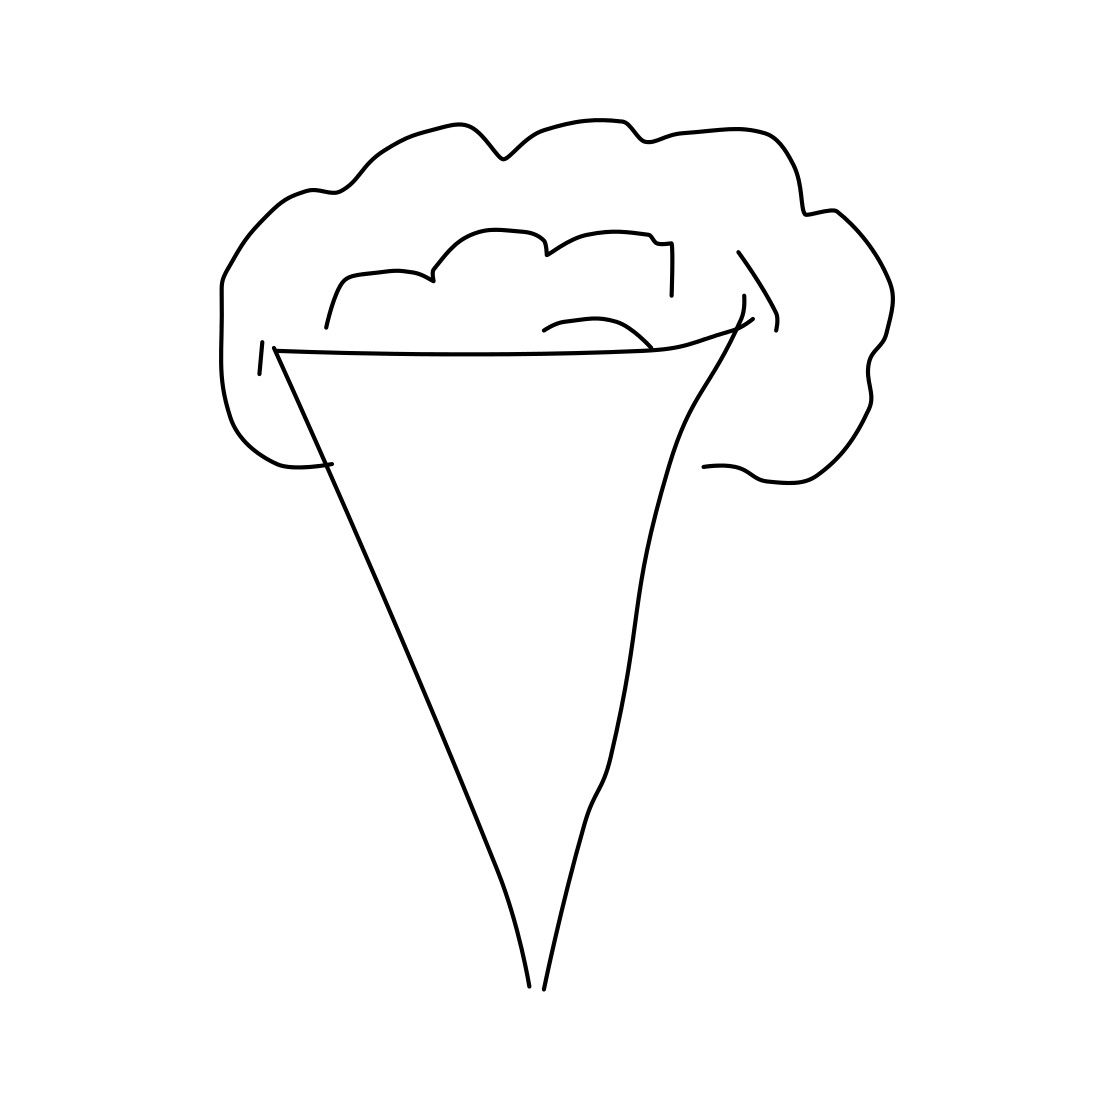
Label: ice-cream-cone